Question: 1.Can Some one illustrate how it works? Why it prints 1 instead of 2?
2.From the Oracle Official Java tutorial, the definition of 'this': Within an instance method or a constructor, this is a reference to the current object -- the object whose method or constructor is being called. You can refer to any member of the current object from within an instance method or a constructor by using this.
'''
// Base Class
class A {
public int m = 1;
public void view(){
// Print variable m
System.out.println(this.m);
//print the current class name
System.out.println(this.getClass());
}
}
// Subclass extends Base Class
public class B extends A{
// Define another variable m
public int m = 2;
public static void main(String[] args) {
B b = new B();
b.view();
}
}
'''
Below is the debug of the view(){}:

My Question is:
You can see the current object is B, when we use'this', it represents the 'B', then use the 'this.m', it should print 2, isn't it?
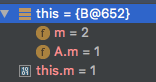
Answer: Variables are not polymorphic in Java; they do not override one another.